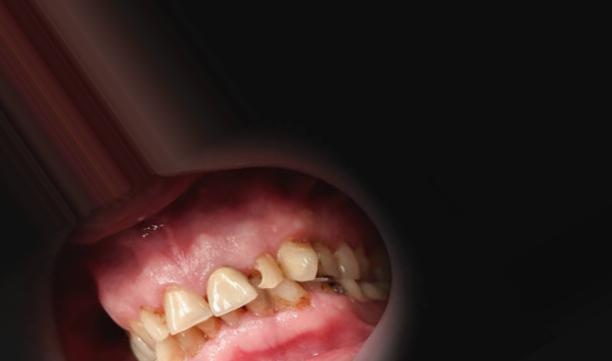
Condition: Caries